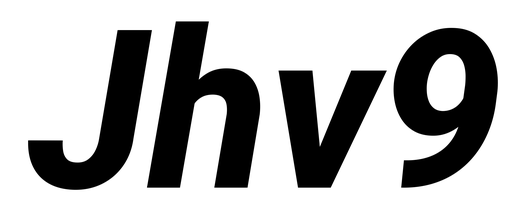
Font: Roboto-Italic_ExtraBold_Italic